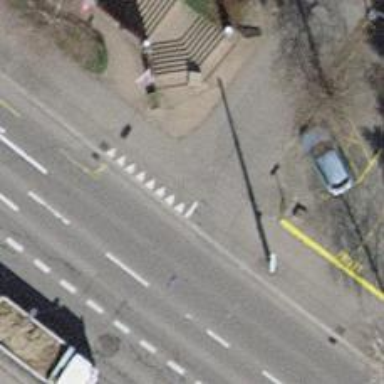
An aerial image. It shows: Unmarked crossing with traffic calming table on the road.